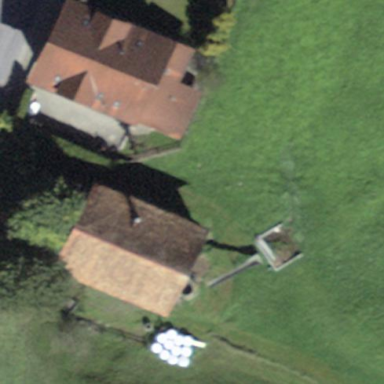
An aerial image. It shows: Rural barn.